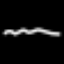
Label: squiggle